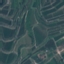
Land use / land cover: PermanentCrop